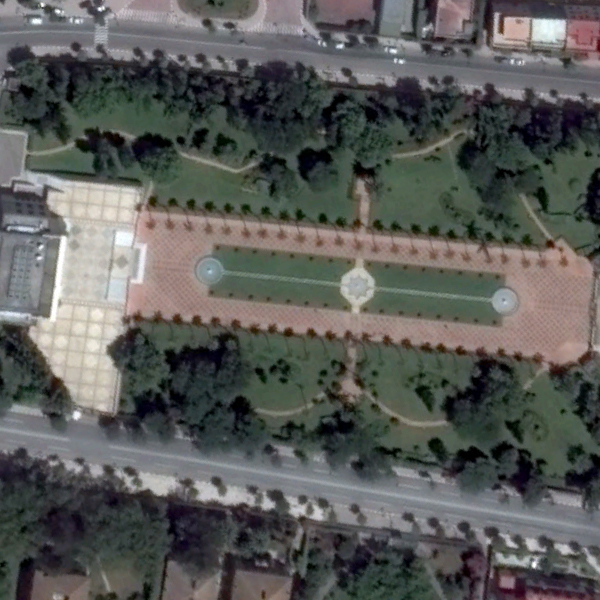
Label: Square